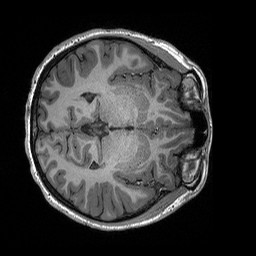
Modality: T1w
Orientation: axial
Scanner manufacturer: siemens
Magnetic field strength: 3 T
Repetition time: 2.3 s
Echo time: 0.00294 s